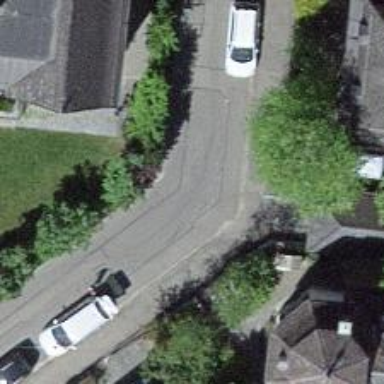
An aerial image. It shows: Residential road with asphalt surface and separate sidewalk.